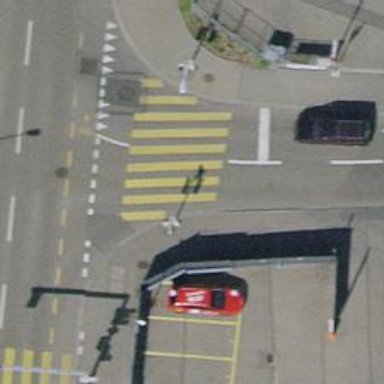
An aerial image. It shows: Zebra crossing with traffic signals on the road.